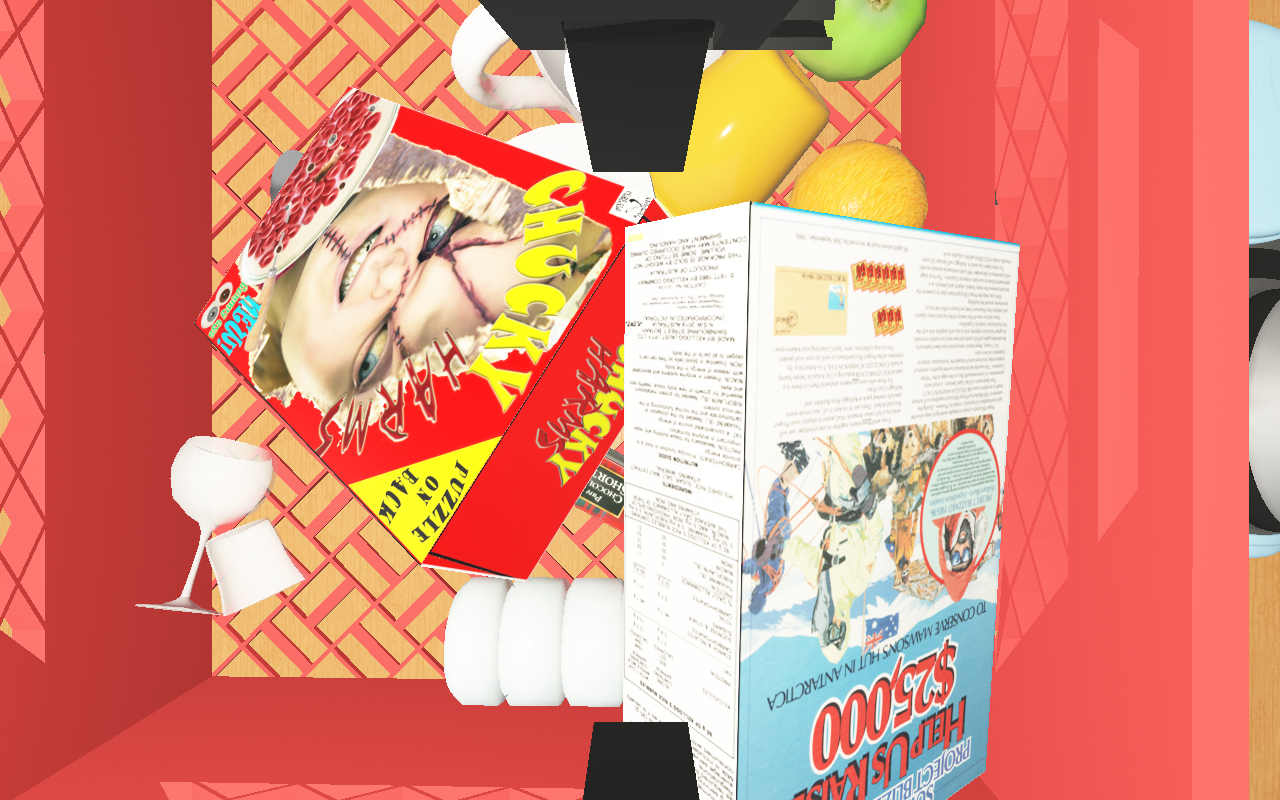
Objects in the scene:
carafe
water bottle
apple
apple
orange
plate
wineglass
cereal box
cereal box